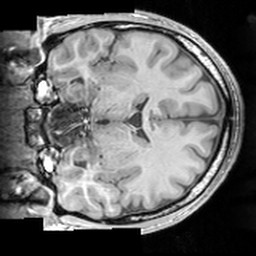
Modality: T1w
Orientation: coronal
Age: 19
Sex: male
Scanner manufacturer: siemens
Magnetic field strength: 3 T
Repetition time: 1.63 s
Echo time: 0.00311 s